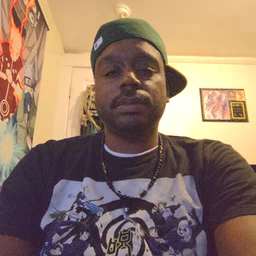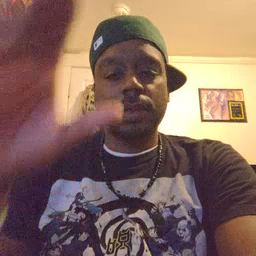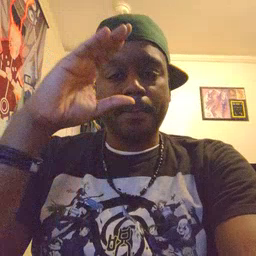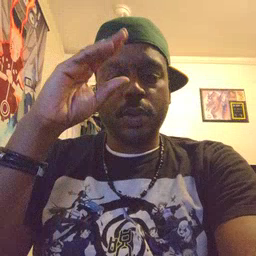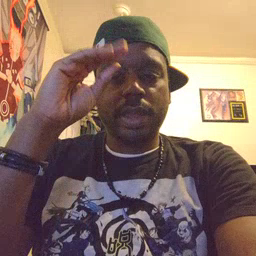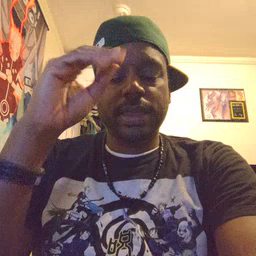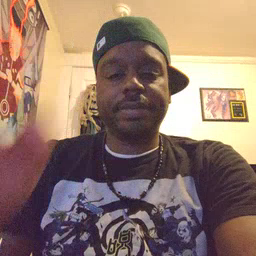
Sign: boy